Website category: restaurant
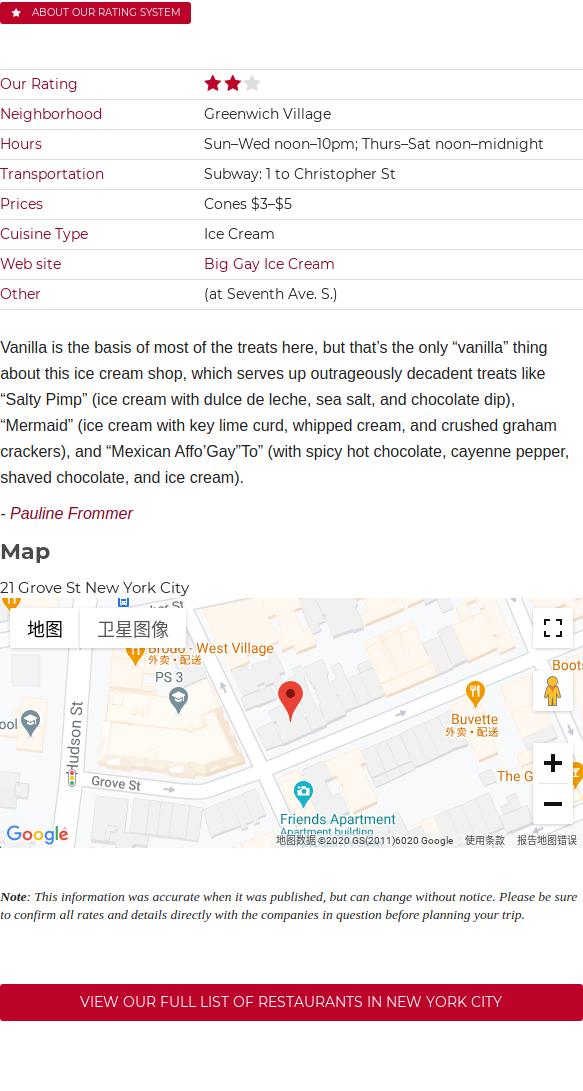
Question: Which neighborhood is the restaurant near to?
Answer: Greenwich Village

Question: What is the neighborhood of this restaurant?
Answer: Greenwich Village

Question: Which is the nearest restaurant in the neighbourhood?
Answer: Greenwich Village

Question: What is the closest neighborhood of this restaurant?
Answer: Greenwich Village

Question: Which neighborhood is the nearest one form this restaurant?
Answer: Greenwich Village

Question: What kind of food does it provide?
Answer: Ice Cream

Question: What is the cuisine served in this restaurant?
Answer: Ice Cream

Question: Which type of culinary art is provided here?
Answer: Ice Cream

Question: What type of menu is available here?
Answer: Ice Cream

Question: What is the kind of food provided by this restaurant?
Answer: Ice Cream

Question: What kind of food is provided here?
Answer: Ice Cream

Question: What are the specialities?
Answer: Ice Cream

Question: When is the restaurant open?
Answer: SunWed noon10pm; ThursSat noonmidnight

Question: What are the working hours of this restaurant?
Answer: SunWed noon10pm; ThursSat noonmidnight

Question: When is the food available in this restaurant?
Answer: SunWed noon10pm; ThursSat noonmidnight

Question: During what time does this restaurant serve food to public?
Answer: SunWed noon10pm; ThursSat noonmidnight

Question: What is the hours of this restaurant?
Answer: SunWed noon10pm; ThursSat noonmidnight

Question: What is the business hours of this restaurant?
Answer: SunWed noon10pm; ThursSat noonmidnight

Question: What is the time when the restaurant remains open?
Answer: SunWed noon10pm; ThursSat noonmidnight

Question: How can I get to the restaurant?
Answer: Subway: 1 to Christopher St

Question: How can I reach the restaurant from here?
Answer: Subway: 1 to Christopher St

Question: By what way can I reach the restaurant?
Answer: Subway: 1 to Christopher St

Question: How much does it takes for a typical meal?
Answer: Cones $3$5

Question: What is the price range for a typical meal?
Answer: Cones $3$5

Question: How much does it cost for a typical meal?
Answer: Cones $3$5

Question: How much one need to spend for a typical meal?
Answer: Cones $3$5

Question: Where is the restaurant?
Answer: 21 Grove St New York City

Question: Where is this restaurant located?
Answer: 21 Grove St New York City

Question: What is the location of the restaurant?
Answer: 21 Grove St New York City

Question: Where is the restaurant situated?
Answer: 21 Grove St New York City

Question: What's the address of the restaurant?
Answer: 21 Grove St New York City

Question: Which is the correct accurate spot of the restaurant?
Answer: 21 Grove St New York City

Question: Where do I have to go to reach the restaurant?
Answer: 21 Grove St New York City